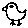
Label: bird